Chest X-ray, PA view. Patient: 40 years old, sex M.
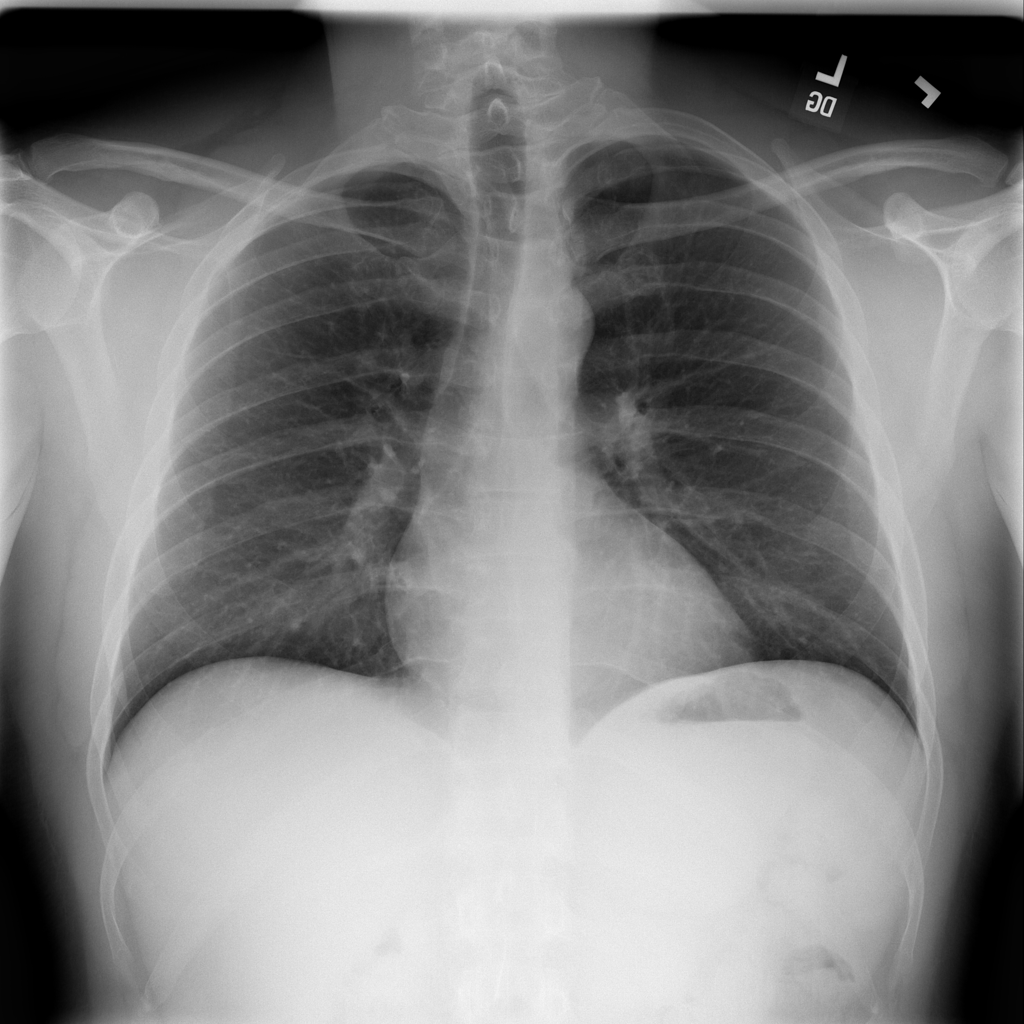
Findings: No Finding